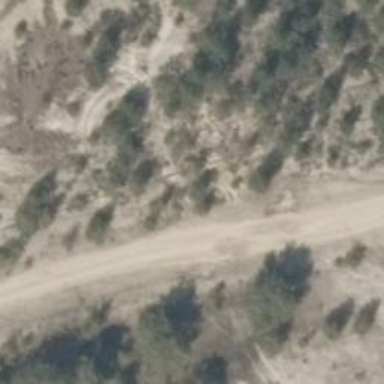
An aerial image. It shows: Gravel track with grade2 quality.